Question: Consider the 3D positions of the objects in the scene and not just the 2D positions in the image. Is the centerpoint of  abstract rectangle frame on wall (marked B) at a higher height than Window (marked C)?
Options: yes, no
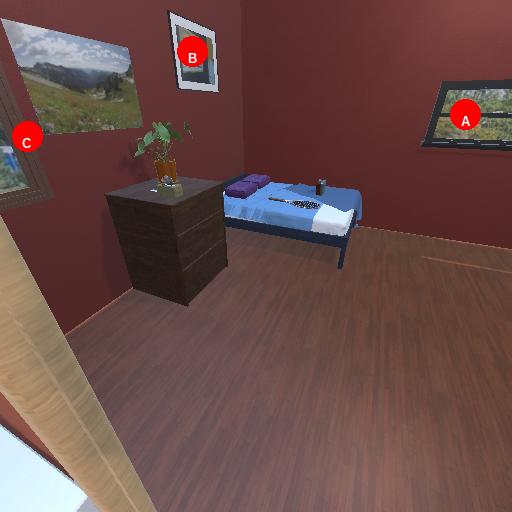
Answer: yes